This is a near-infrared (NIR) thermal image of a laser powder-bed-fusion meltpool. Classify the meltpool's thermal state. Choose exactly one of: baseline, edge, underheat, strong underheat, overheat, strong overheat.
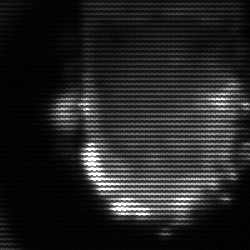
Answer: baseline